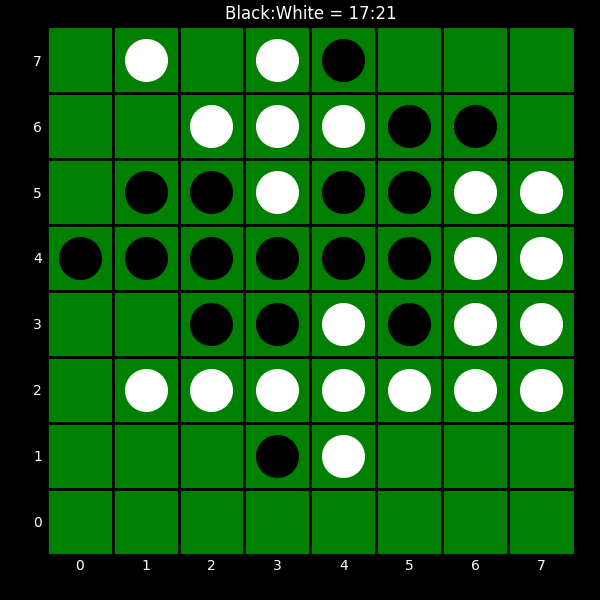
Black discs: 17
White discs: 21